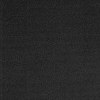
Atmospheric dust classification: dusty